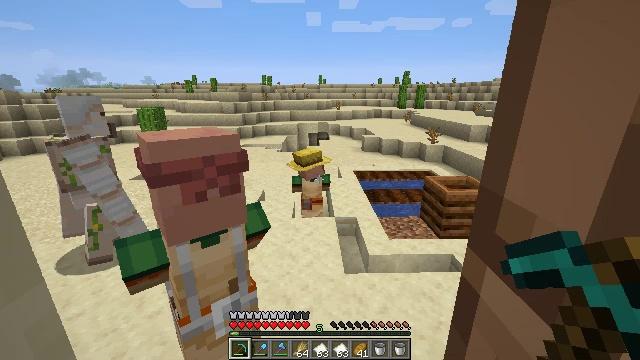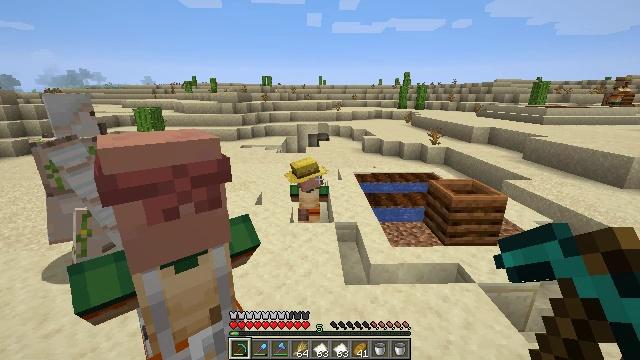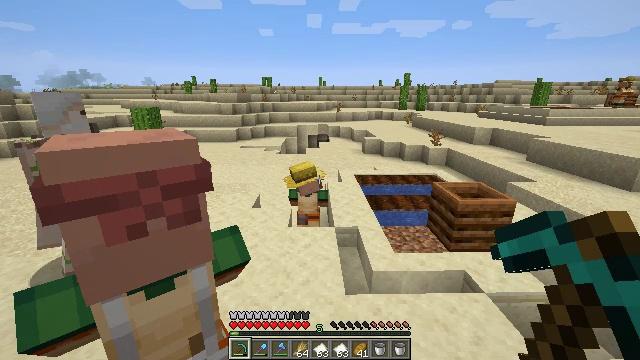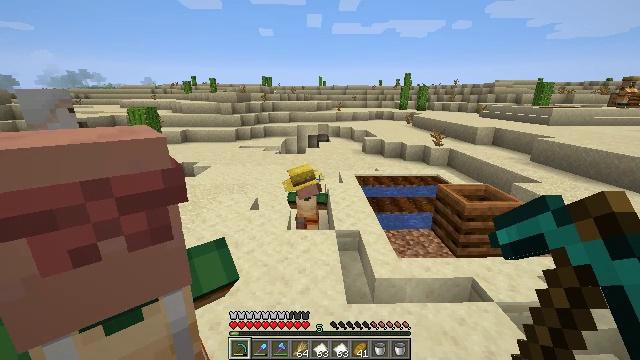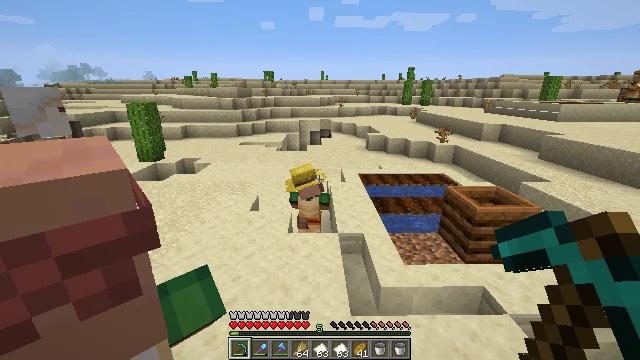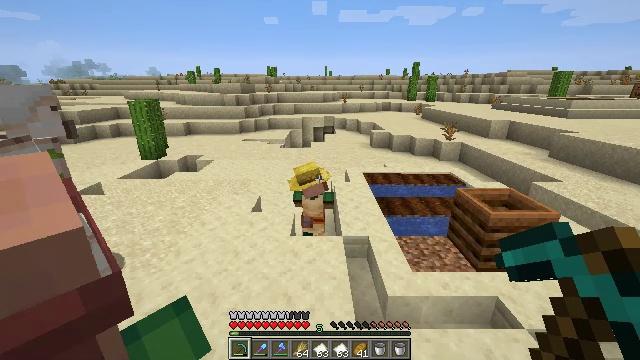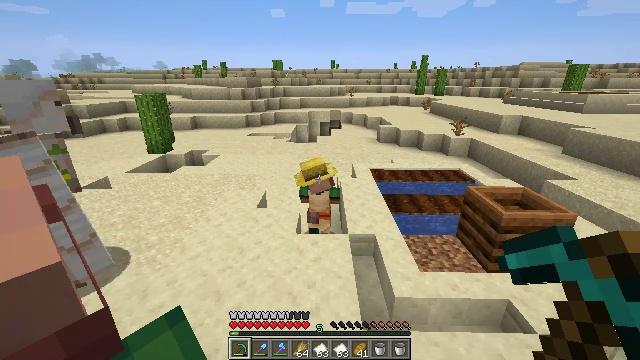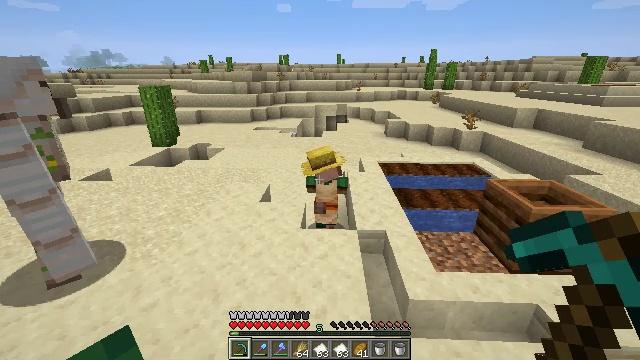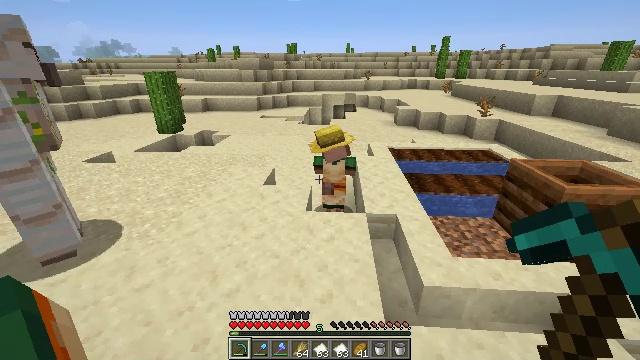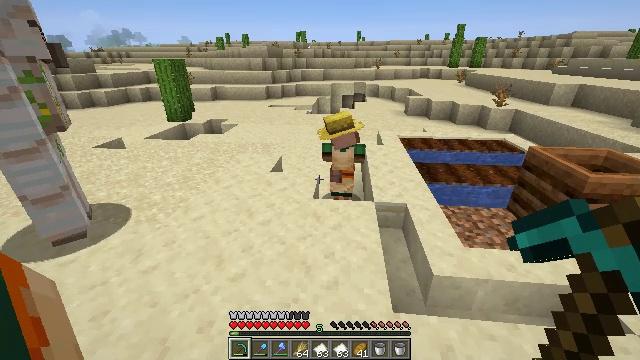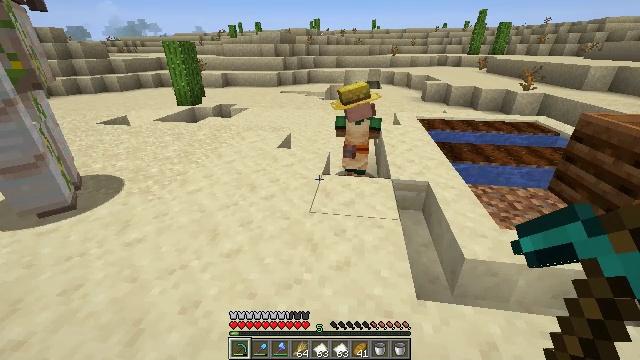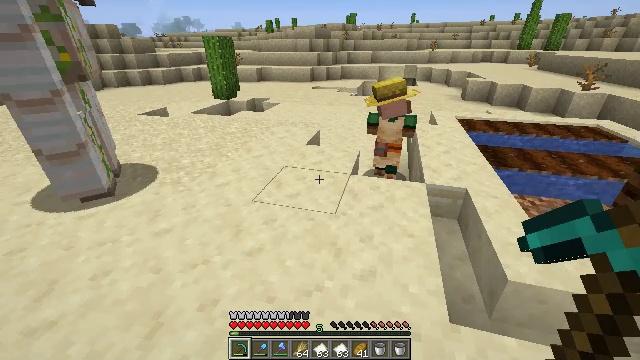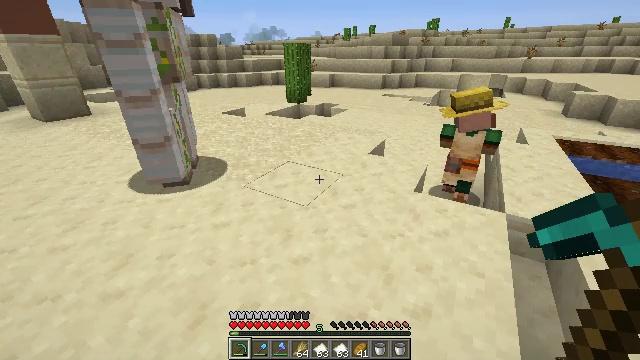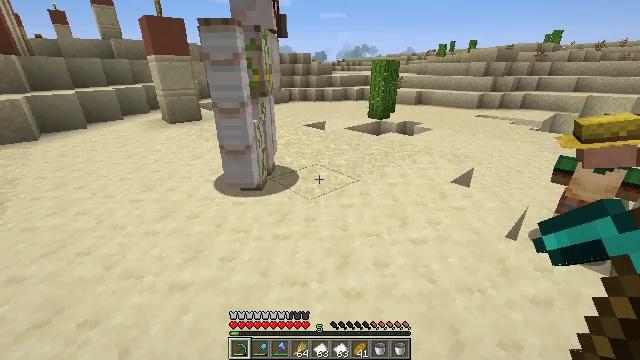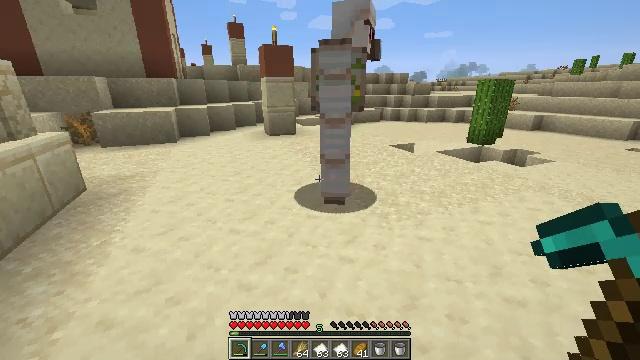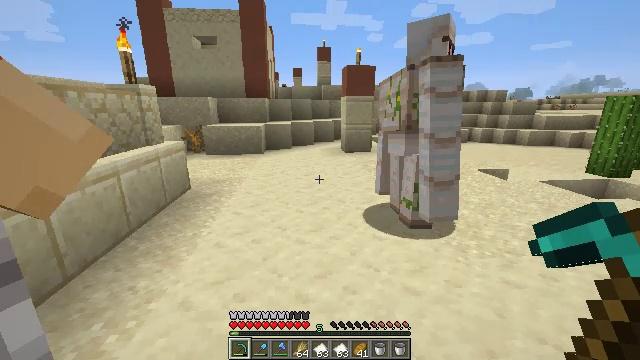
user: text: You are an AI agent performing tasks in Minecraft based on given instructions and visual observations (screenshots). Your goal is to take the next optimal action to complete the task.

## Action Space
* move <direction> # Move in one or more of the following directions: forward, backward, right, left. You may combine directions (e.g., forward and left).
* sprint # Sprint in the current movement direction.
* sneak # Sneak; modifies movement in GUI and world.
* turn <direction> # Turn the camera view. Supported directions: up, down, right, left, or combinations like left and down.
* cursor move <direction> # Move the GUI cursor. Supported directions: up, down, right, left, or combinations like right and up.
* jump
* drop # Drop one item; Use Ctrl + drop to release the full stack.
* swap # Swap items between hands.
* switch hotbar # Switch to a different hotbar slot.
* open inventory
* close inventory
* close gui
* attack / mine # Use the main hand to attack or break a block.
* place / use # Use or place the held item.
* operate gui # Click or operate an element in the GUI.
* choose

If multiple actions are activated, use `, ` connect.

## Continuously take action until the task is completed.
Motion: motion action
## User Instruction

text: Mine a hay block from the field.
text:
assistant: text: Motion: move forward
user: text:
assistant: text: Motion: move forward
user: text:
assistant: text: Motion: move forward
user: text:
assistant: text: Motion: move forward
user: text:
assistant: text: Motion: move forward
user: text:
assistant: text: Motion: move forward, turn left and down
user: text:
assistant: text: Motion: move forward, turn left and down
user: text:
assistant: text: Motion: move forward, turn left and down
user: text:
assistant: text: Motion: move forward, turn left and down
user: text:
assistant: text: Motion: move forward, turn left and down
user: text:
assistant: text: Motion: move forward, turn left
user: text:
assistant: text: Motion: move forward, turn left and up
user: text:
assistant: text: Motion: turn left and up
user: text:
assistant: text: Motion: turn left and up
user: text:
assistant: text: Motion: turn left and up
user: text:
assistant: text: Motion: turn left and up
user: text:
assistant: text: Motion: turn left and up
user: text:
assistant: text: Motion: turn left and up
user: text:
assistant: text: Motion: turn left
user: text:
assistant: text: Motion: no_op
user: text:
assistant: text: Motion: turn right
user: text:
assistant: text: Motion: turn right
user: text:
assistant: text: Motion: turn right and down
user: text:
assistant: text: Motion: move forward, turn right and down
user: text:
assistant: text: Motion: move forward, turn right and down
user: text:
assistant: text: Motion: move forward, turn right and down
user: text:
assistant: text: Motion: move forward, turn right and down
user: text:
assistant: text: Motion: move forward, turn right and down
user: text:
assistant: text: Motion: move forward
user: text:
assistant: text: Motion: move forward